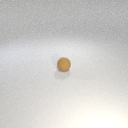
small brown rubber sphere